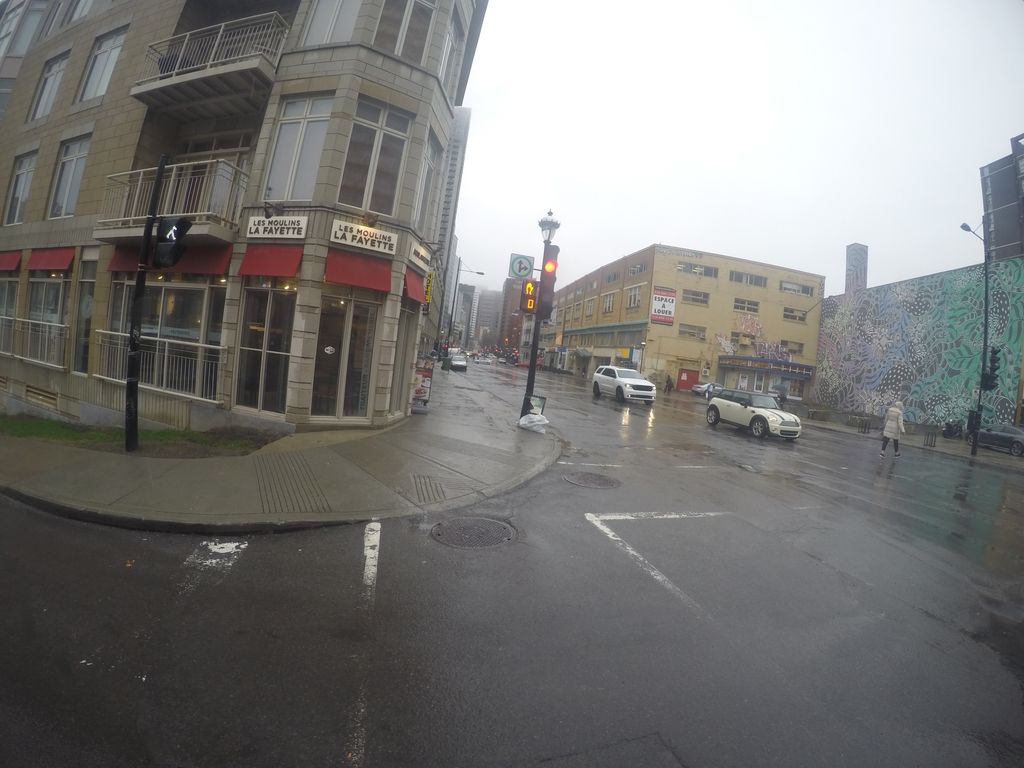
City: montreal